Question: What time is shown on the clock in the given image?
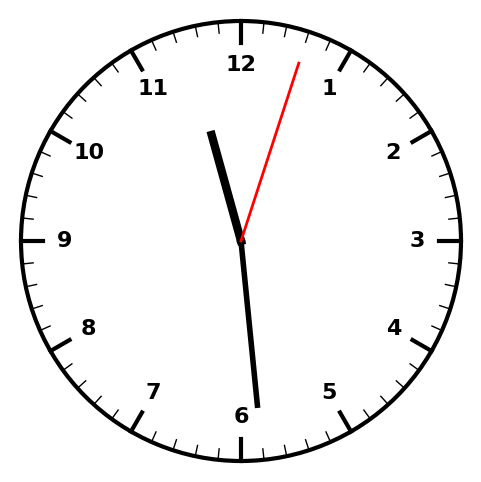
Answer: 11:29:03